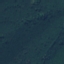
Label: Forest